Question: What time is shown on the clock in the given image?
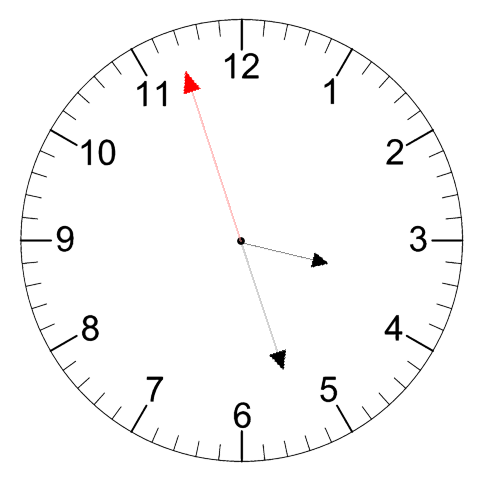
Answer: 03:26:57